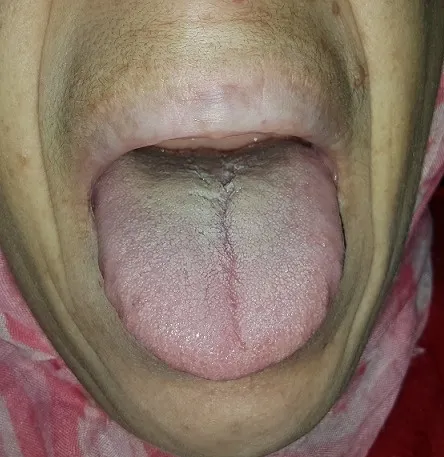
Intraoral view.
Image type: endoscopy (gi_endoscopy)